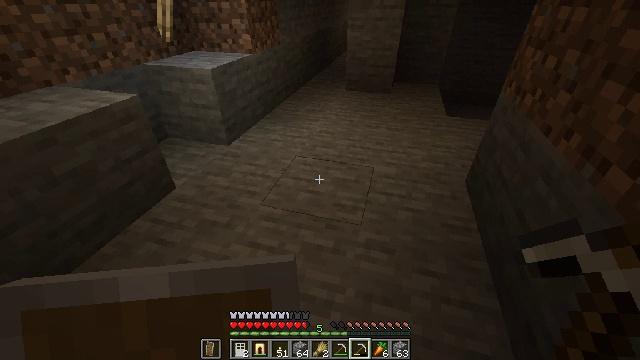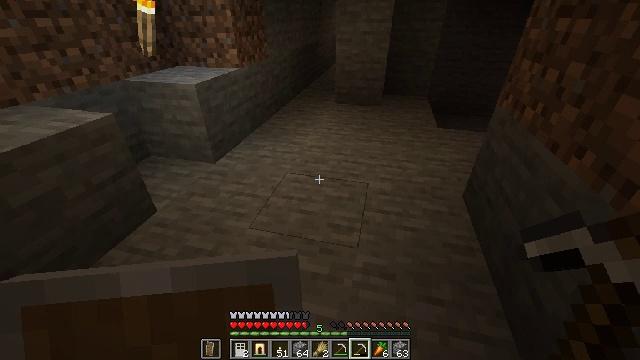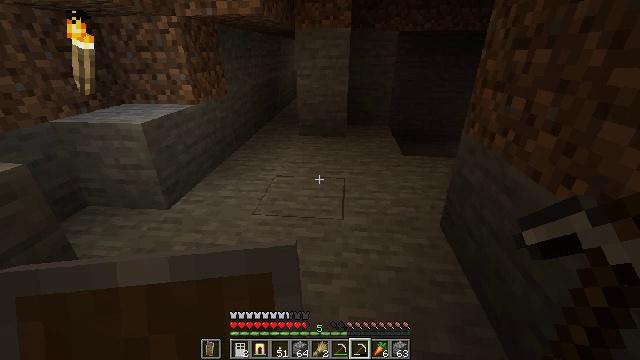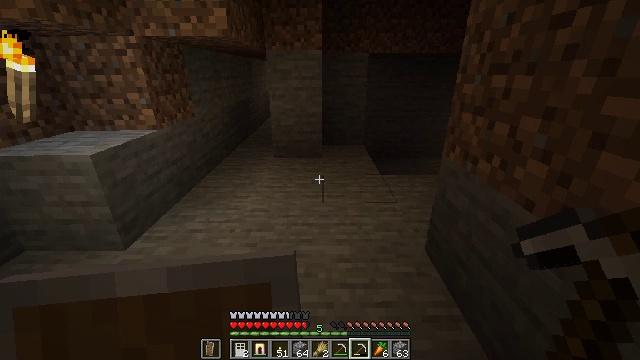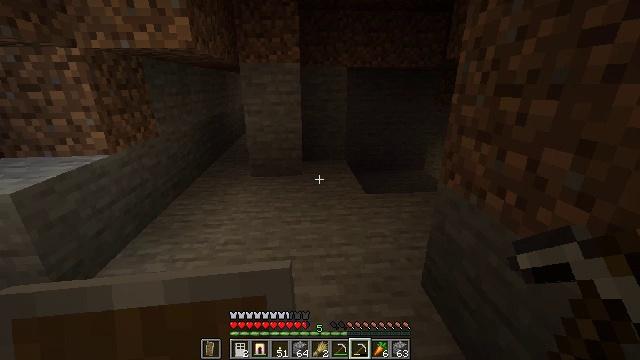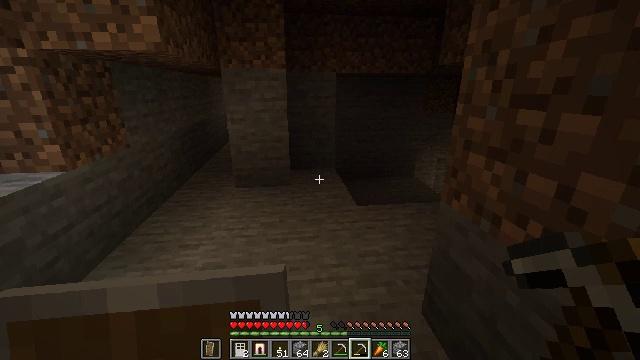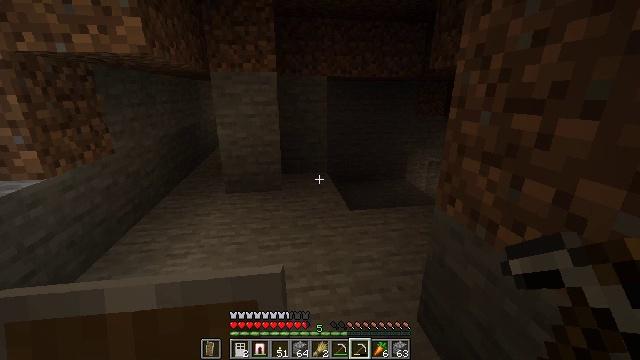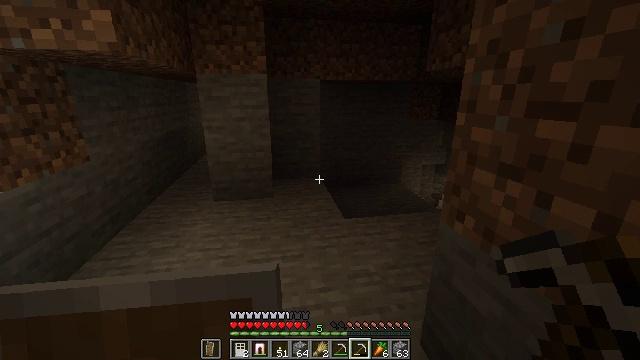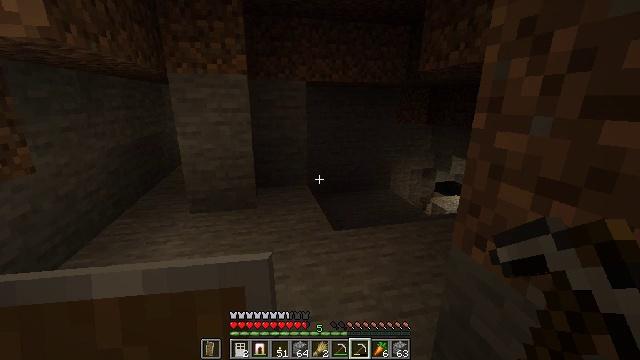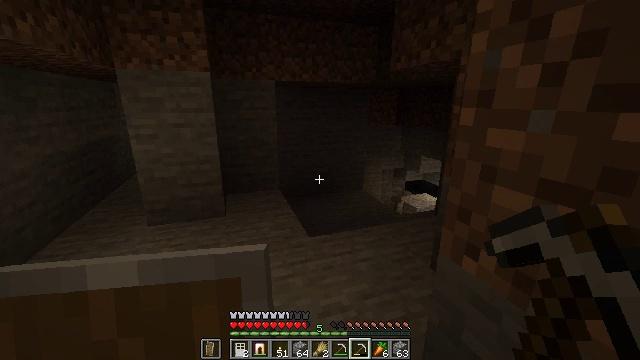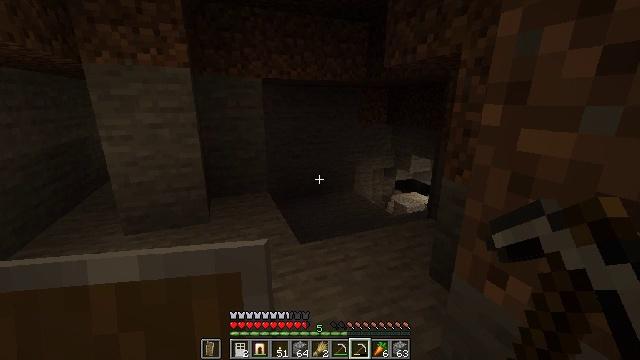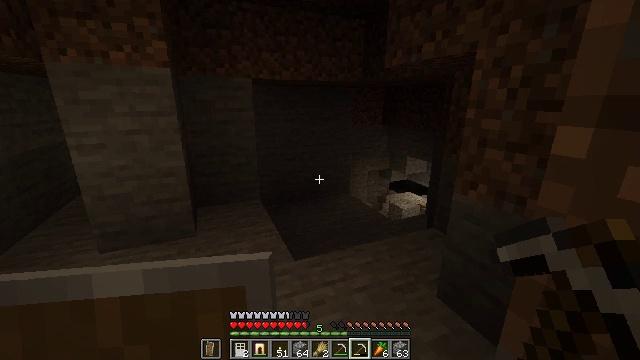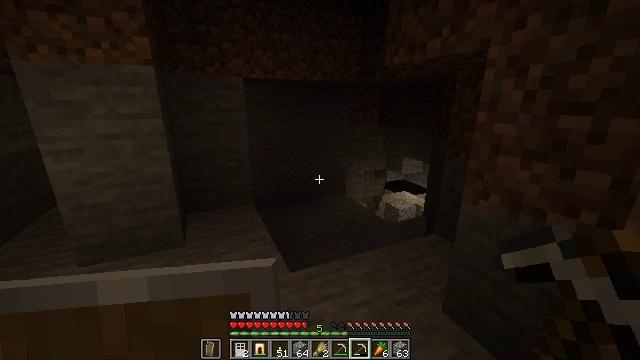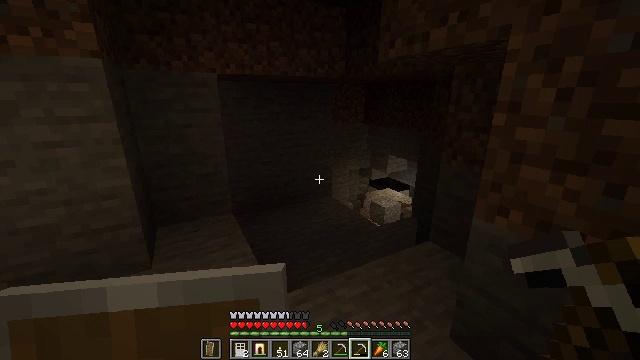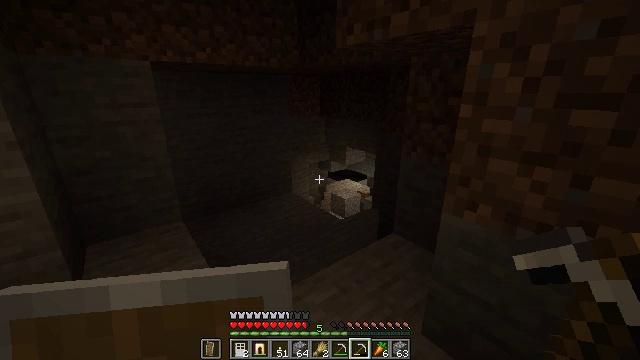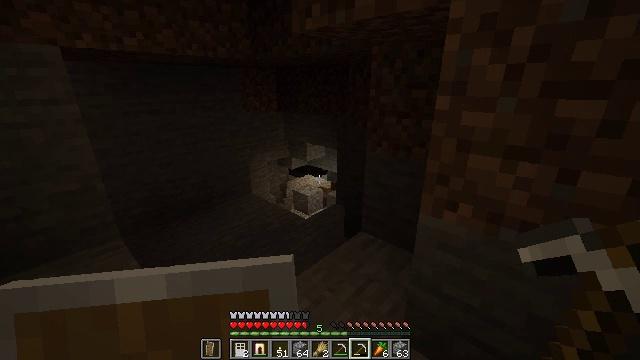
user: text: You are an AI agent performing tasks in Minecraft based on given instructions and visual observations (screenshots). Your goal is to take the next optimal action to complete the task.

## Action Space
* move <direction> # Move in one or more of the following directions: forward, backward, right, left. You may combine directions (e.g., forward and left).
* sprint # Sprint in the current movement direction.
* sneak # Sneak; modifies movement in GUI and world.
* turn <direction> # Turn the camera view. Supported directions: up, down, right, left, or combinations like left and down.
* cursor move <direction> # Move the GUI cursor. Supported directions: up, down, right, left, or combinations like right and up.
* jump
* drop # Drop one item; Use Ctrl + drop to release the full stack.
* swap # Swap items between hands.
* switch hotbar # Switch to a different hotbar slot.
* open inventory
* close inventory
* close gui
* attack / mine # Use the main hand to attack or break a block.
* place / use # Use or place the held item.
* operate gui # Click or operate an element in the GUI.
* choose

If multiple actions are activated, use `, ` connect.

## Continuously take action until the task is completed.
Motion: motion action
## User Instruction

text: Pick up the white bed by breaking it.
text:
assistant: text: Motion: move forward, turn right and up
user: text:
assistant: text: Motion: move forward, turn right and up
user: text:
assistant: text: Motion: move forward, turn right and up
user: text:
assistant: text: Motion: move forward, turn right and up
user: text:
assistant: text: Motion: move forward, turn right and up
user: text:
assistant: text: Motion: move forward, turn right
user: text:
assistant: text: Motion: move forward, turn right
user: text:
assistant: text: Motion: move forward, turn right
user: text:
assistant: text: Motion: move forward, turn right
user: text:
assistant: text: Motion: move forward, turn right
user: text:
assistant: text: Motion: move forward, turn right
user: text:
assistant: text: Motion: move forward, turn right
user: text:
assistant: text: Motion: move forward, turn right
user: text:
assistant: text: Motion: move forward, turn right and down
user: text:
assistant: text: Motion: move forward, turn right and down
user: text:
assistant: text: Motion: move forward
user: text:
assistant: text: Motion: move forward
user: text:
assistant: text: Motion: move forward
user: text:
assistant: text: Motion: move forward, turn down
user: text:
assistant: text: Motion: move forward, turn left and down
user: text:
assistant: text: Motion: move forward, turn left and down
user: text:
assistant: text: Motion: move forward, turn left and down
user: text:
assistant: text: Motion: move forward
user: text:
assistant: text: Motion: move forward
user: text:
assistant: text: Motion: move forward
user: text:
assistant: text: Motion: move forward
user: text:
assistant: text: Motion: move forward
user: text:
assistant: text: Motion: move forward, turn down
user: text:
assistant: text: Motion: move forward, turn down
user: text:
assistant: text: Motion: move forward, turn down